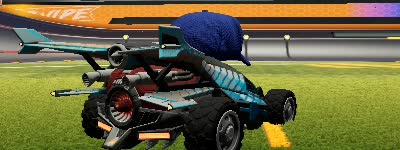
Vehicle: aftershock